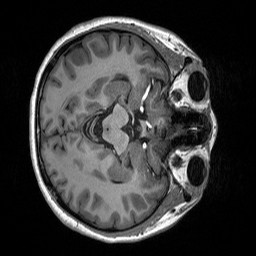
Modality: T1w
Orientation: axial
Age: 29
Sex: female
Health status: healthy
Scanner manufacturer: siemens
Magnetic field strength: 3 T
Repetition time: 2.53 s
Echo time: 0.00219 s